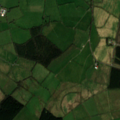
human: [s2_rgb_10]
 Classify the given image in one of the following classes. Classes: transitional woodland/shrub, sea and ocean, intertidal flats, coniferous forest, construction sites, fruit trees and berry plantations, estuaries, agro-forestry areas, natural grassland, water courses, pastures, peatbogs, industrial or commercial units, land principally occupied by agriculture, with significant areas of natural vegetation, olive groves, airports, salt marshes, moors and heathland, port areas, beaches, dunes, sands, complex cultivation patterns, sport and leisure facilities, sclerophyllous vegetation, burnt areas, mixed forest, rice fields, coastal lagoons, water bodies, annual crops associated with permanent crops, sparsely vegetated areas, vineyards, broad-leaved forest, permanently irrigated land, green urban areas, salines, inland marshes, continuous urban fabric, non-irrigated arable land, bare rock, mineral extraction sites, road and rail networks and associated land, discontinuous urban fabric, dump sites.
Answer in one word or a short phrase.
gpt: pastures, coniferous forest, transitional woodland/shrub